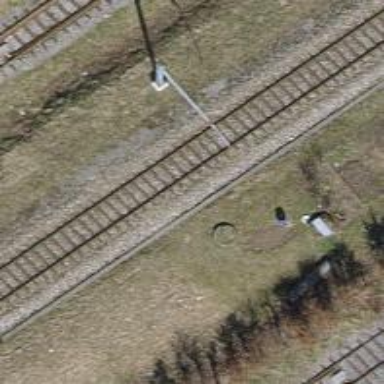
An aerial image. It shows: Catenary mast for power lines.